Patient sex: F
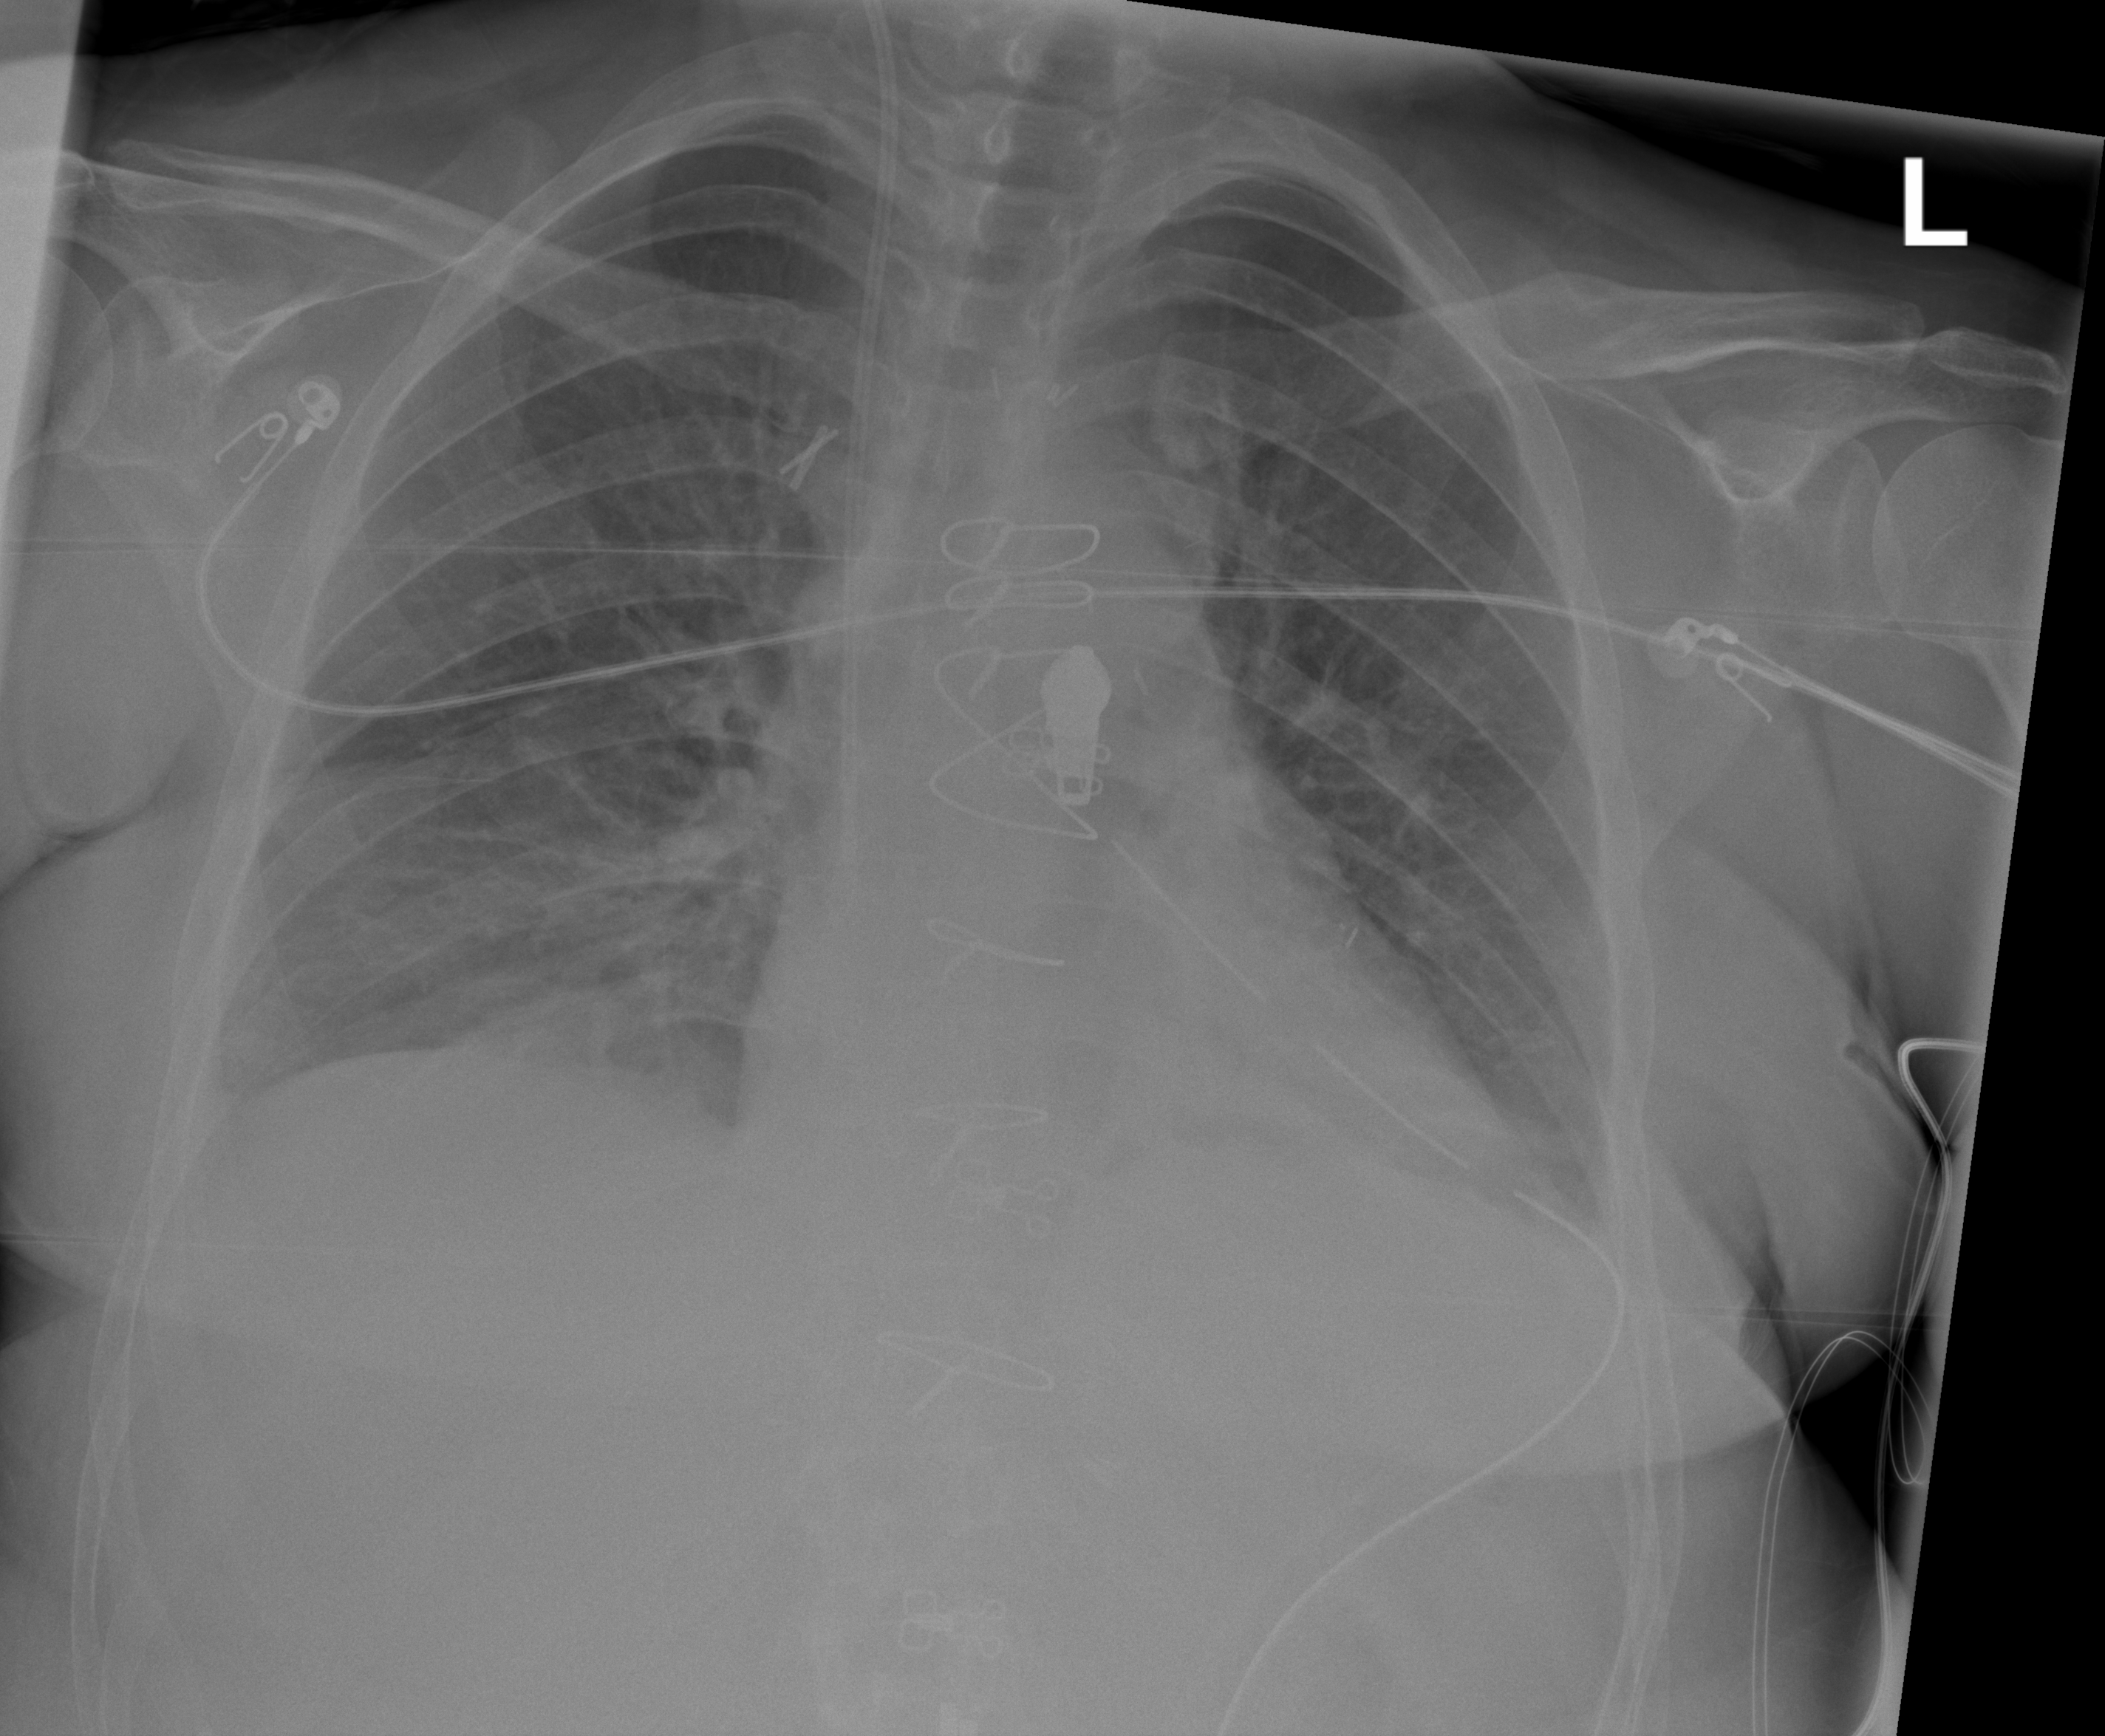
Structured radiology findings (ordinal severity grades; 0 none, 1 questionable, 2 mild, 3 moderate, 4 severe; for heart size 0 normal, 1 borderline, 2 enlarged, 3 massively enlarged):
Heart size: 0
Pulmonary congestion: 2
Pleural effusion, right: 1
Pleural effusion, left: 1
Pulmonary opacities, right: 0
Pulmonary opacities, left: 0
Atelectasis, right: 2
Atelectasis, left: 2